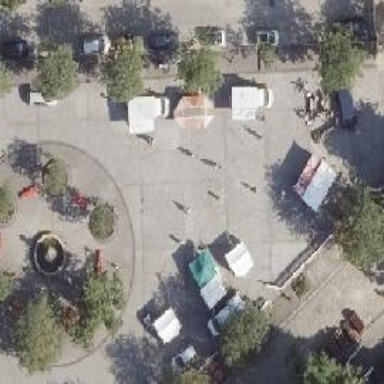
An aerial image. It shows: Marketplace.